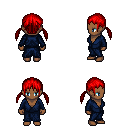
a pixel art fantasy rpg character, female body template, human, dark skin, blue robe, metal pants, red twin-tailed hairstyle, four views (front, back, left, right), 2x2 character sprite sheet, small pixel art, hard edges, no anti-aliasing